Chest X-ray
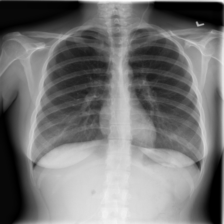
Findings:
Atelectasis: negative
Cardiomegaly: negative
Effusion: negative
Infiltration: negative
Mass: negative
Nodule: negative
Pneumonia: negative
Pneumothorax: negative
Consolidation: negative
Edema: negative
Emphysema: negative
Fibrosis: negative
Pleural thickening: negative
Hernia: negative